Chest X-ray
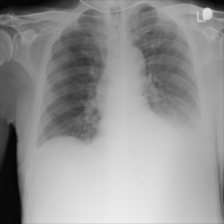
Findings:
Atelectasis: negative
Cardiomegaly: negative
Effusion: positive
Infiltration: negative
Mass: negative
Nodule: negative
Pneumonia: negative
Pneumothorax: negative
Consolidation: negative
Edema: negative
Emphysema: negative
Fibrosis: negative
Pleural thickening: negative
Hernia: negative